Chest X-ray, PA view. Patient: 33 years old, sex F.
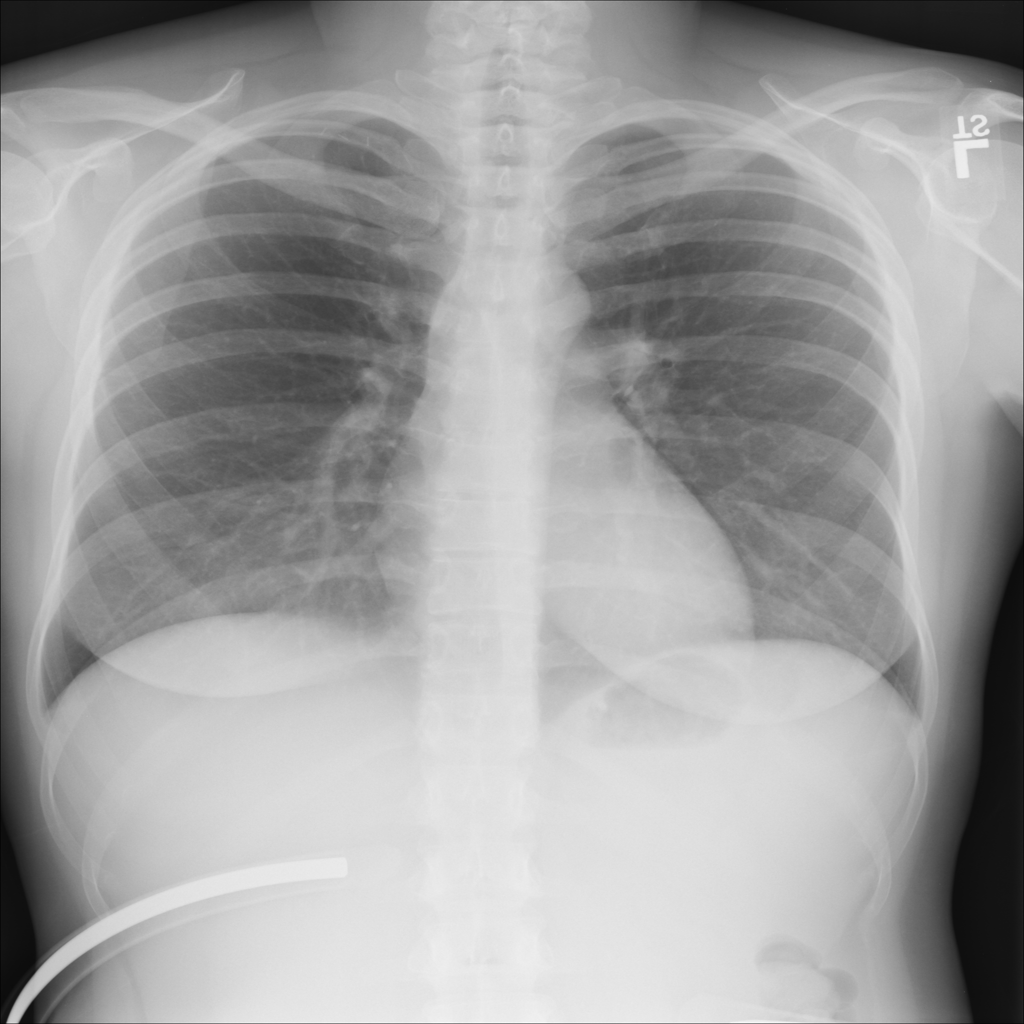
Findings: No Finding